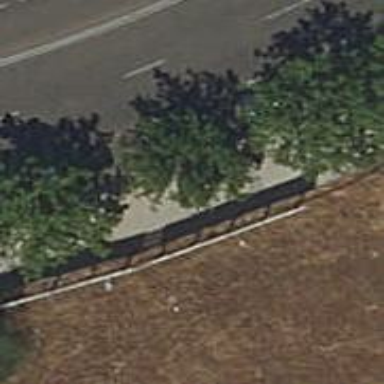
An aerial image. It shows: Sidewalk along the footway.